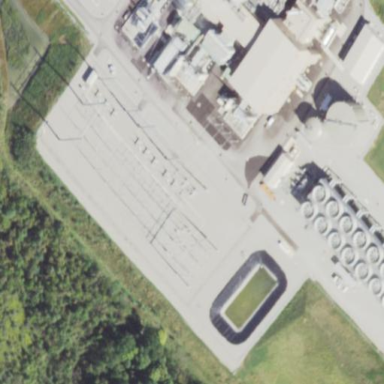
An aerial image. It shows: Power substation.